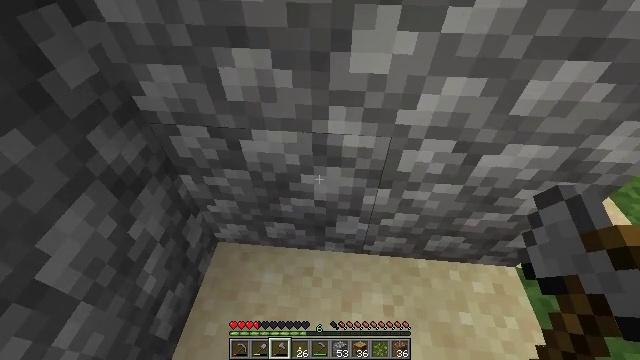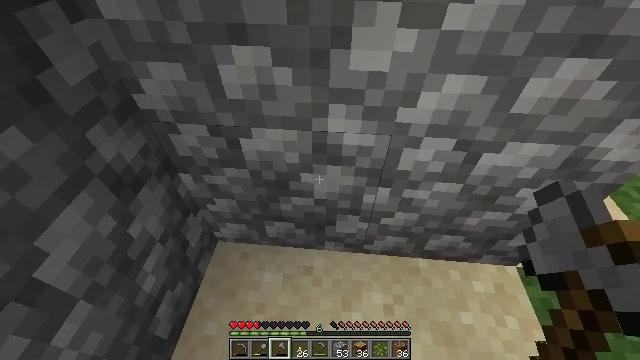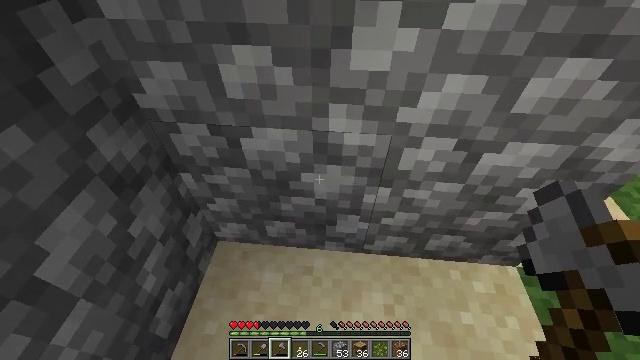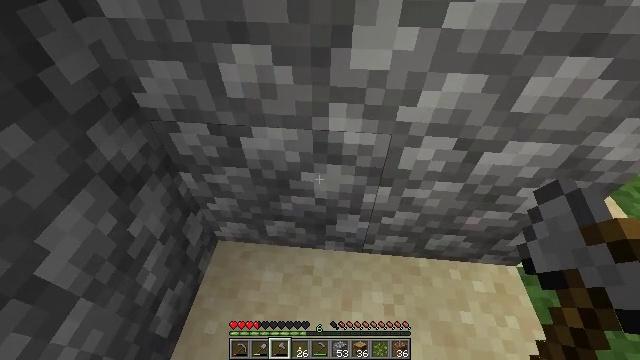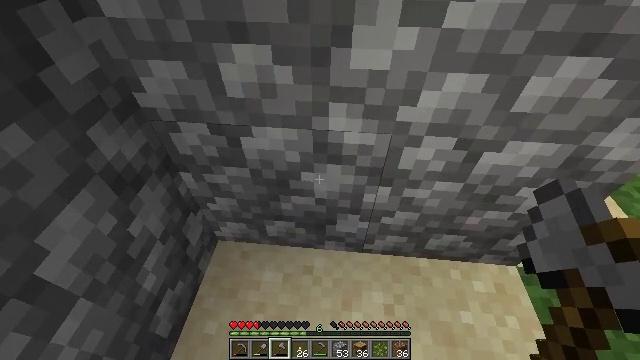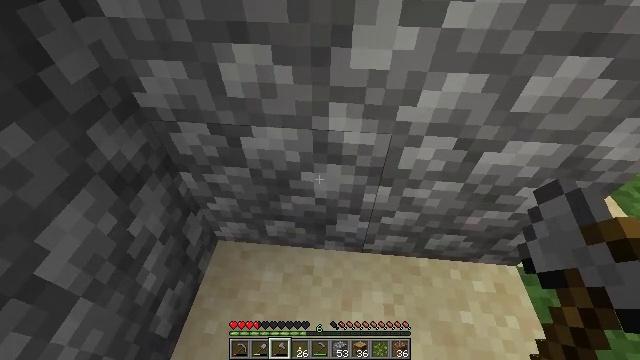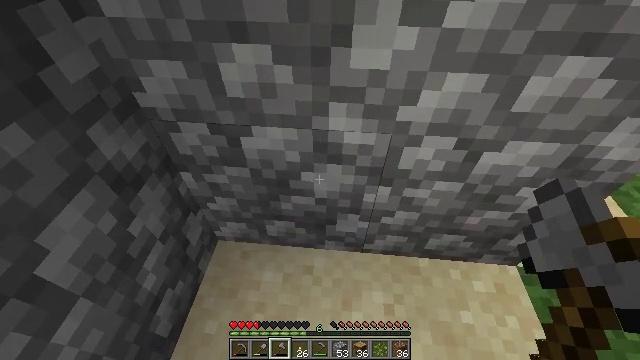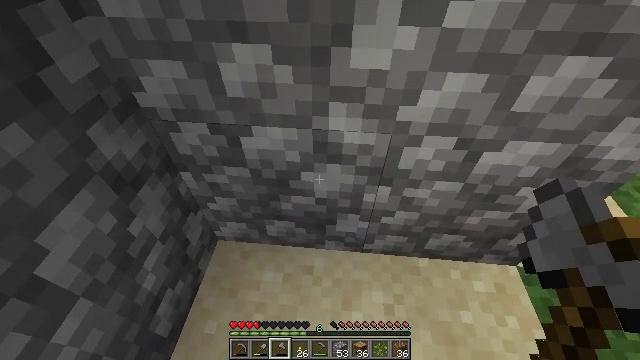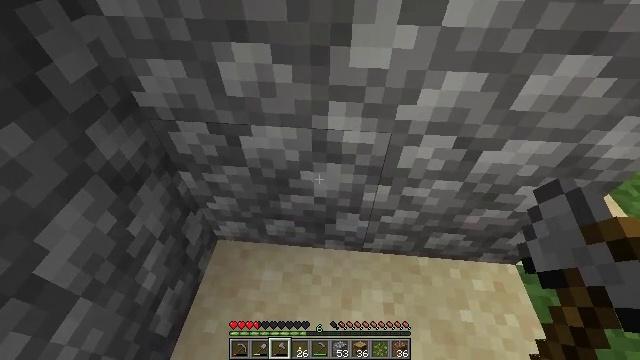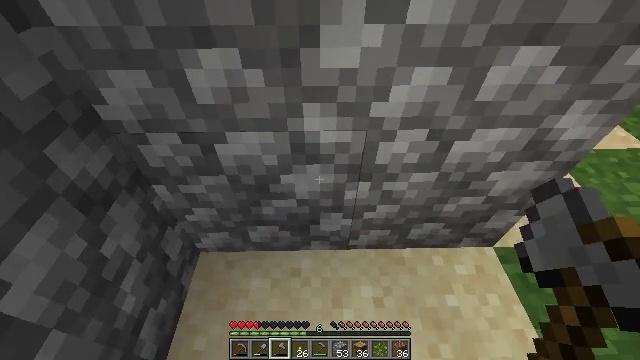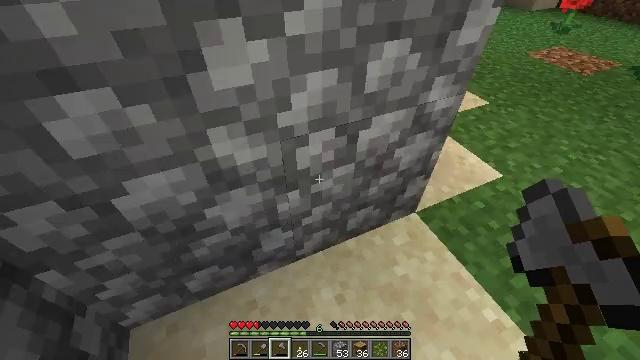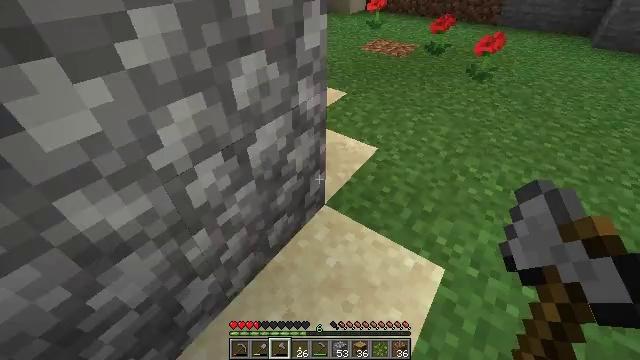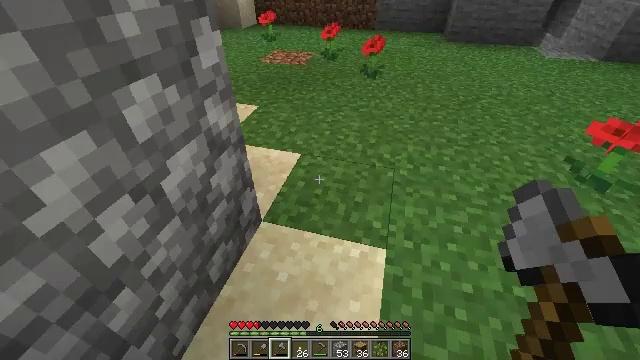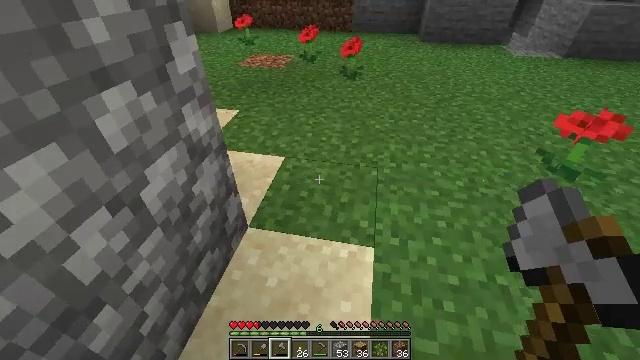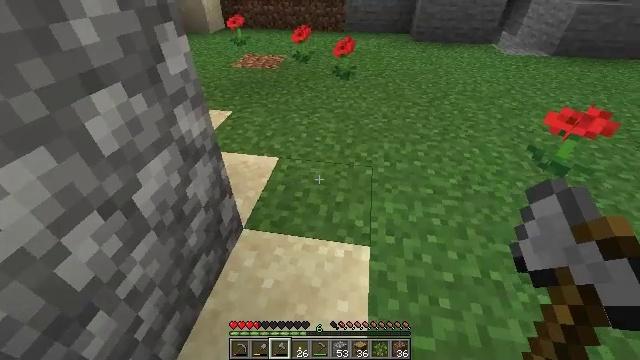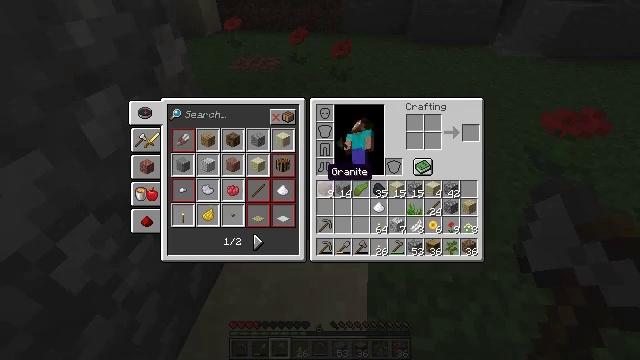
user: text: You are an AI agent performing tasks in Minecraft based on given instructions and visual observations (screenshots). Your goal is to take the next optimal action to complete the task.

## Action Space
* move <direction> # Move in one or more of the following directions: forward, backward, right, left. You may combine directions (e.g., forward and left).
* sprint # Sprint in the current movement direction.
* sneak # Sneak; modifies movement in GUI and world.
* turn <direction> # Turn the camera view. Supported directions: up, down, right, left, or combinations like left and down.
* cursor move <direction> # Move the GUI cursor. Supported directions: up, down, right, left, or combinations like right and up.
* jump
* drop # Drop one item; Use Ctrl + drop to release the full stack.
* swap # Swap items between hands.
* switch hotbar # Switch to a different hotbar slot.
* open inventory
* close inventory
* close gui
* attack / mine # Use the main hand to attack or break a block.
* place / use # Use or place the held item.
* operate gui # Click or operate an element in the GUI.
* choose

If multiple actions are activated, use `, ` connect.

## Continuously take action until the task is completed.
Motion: motion action
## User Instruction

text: Collect sugar cane near water sources.
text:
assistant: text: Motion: no_op
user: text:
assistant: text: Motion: no_op
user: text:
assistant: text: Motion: no_op
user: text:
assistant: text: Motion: no_op
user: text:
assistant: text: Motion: no_op
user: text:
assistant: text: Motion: no_op
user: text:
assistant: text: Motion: no_op
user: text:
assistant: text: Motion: no_op
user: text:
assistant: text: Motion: turn right
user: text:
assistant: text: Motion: turn right and up
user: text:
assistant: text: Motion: turn right and up
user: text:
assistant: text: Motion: turn right and up
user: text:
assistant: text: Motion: turn right
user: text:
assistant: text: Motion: turn right
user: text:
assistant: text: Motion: open inventory
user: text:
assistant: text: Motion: open inventory
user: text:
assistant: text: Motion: cursor move left, open inventory
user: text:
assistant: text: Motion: open inventory
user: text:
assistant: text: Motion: open inventory
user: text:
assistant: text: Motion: no_op
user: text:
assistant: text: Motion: no_op
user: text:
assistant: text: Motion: no_op
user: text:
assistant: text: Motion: no_op
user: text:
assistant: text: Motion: cursor move right and down
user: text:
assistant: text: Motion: cursor move right
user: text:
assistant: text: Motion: cursor move right and down
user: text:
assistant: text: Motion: cursor move right and down
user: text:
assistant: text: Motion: cursor move right
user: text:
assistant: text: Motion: cursor move right
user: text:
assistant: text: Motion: cursor move right